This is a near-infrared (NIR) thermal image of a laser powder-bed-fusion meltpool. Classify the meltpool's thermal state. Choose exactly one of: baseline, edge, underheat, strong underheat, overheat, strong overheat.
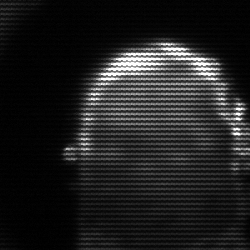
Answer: baseline